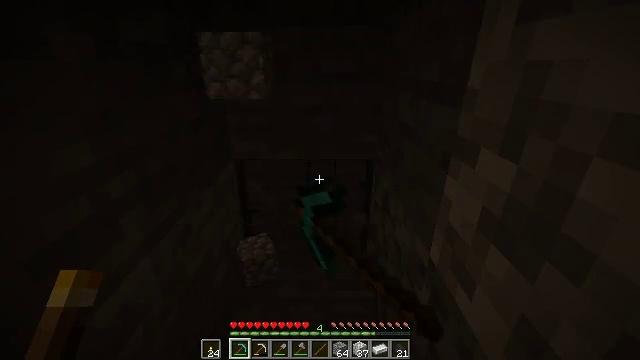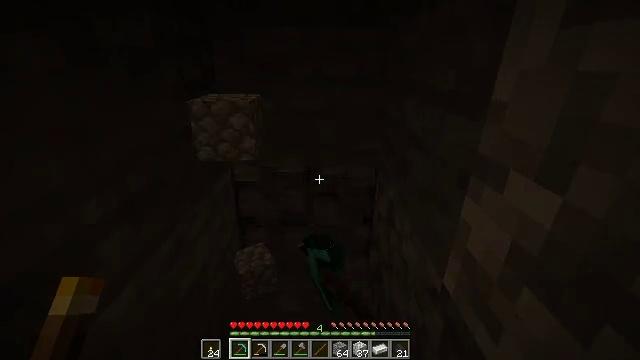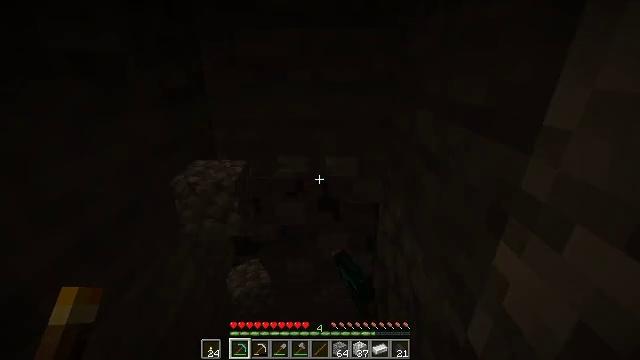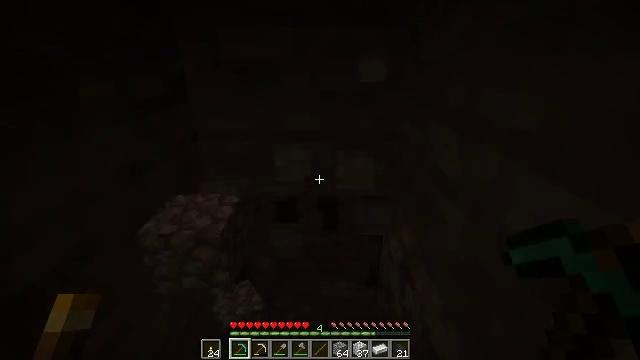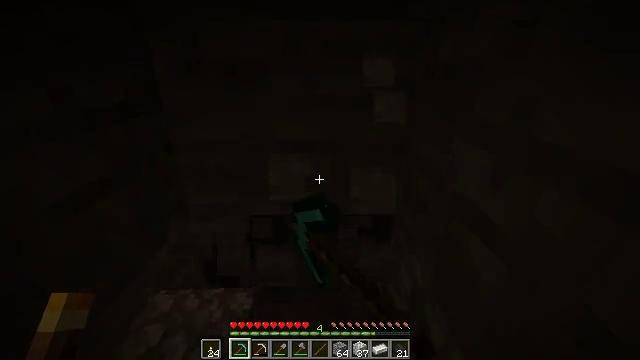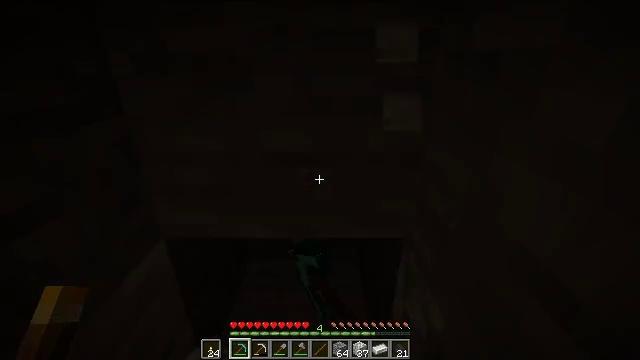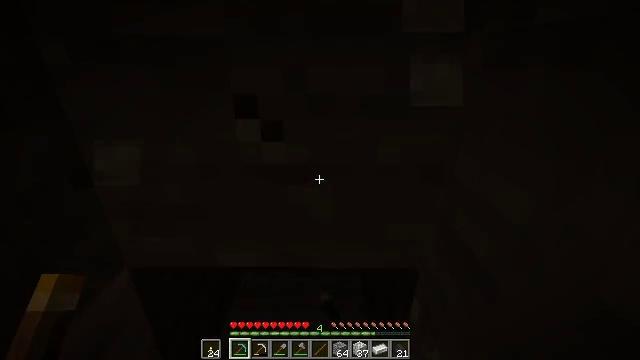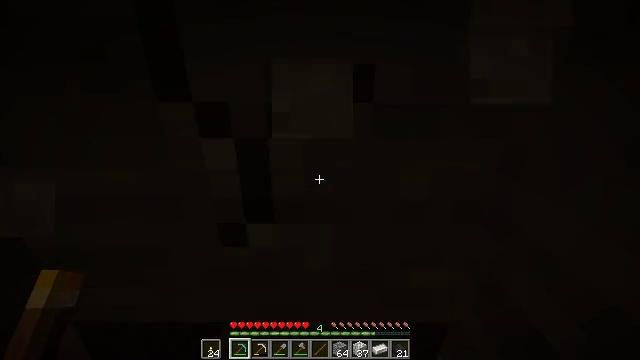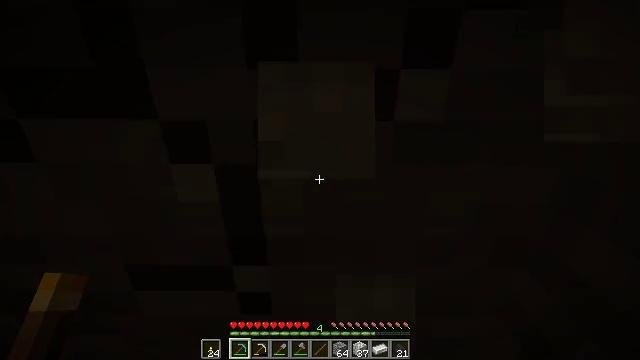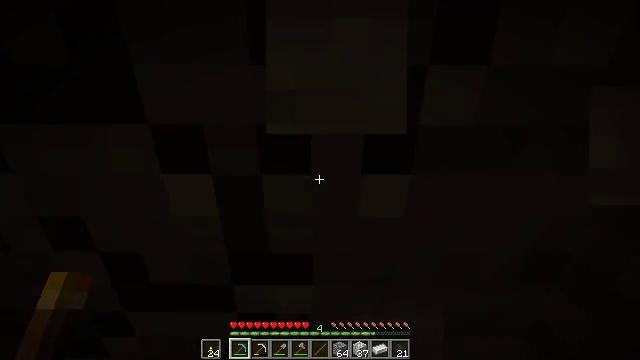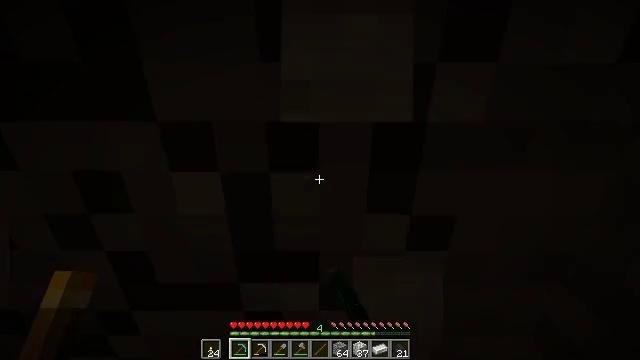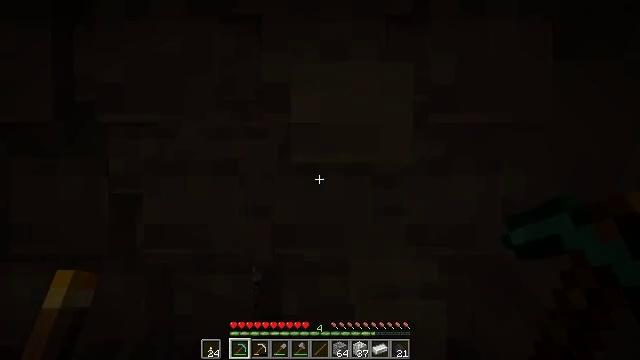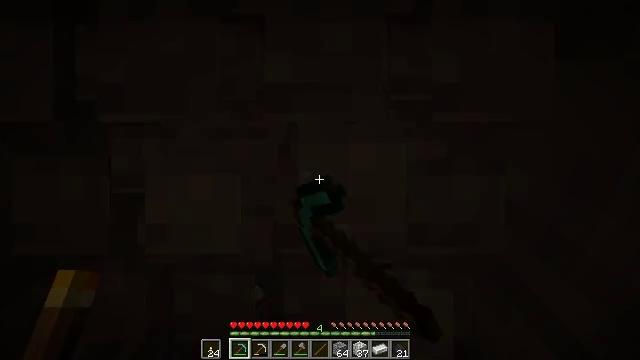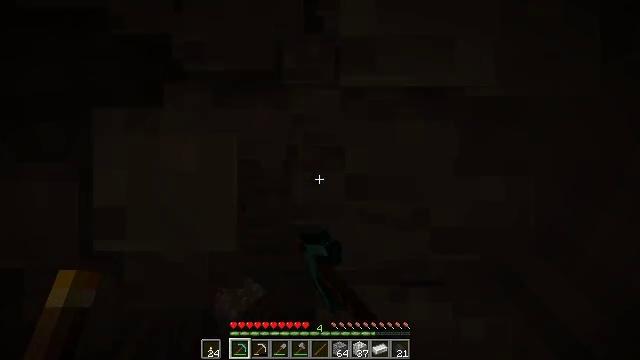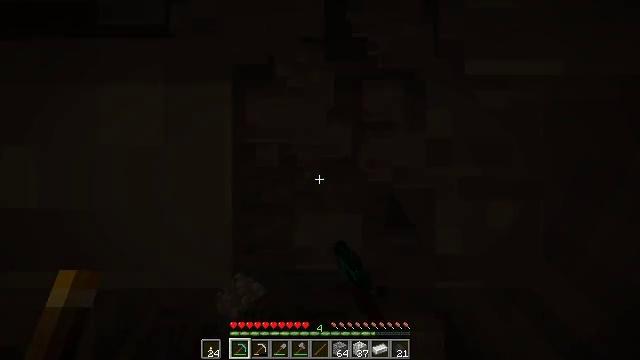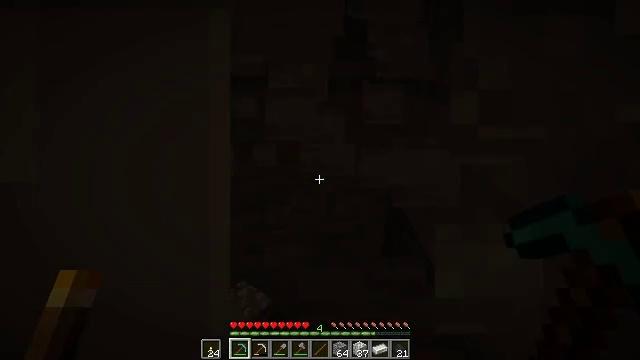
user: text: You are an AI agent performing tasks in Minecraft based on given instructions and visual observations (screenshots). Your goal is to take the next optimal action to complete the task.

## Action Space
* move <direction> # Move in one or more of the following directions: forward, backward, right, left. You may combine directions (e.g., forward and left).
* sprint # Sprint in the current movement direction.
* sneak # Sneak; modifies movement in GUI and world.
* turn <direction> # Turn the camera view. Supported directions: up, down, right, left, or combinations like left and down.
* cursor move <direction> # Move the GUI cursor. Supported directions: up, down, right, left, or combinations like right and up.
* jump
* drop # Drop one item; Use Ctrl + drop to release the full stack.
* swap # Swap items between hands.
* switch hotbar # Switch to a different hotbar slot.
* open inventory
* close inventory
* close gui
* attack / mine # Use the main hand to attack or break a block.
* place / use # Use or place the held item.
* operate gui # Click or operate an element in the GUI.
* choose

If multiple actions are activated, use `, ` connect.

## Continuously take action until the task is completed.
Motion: motion action
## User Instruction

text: Get granite from underground.
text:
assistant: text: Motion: move forward, attack / mine
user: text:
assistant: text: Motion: move forward, attack / mine
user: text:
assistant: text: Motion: move forward, attack / mine
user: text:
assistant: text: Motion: move forward, attack / mine
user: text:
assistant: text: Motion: move forward, attack / mine
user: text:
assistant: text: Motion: move forward, attack / mine
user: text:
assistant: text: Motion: attack / mine
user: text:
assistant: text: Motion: attack / mine
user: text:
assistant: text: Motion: attack / mine
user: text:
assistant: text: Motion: attack / mine
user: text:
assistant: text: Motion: attack / mine
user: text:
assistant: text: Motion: attack / mine
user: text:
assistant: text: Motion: attack / mine
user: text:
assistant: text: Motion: attack / mine
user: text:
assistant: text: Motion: attack / mine
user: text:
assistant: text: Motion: attack / mine
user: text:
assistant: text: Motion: attack / mine
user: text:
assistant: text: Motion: attack / mine
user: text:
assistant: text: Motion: attack / mine
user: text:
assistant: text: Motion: attack / mine
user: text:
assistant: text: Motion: attack / mine
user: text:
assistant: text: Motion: attack / mine
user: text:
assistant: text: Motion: attack / mine
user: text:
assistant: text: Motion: attack / mine
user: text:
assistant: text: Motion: attack / mine
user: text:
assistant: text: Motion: move forward, attack / mine
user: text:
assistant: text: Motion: move forward, attack / mine
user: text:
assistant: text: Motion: move forward, attack / mine
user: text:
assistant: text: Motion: move forward, attack / mine
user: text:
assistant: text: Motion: attack / mine